Interaction volume radius: 10 \u00c5
Interaction volume height: 15 \u00c5
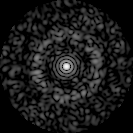
Disorder parameter: 0.8236